Field crop: tomato
Growth stage: 1
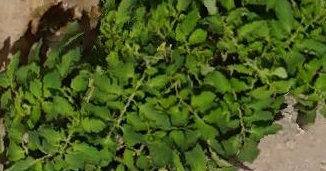
Species: tomato